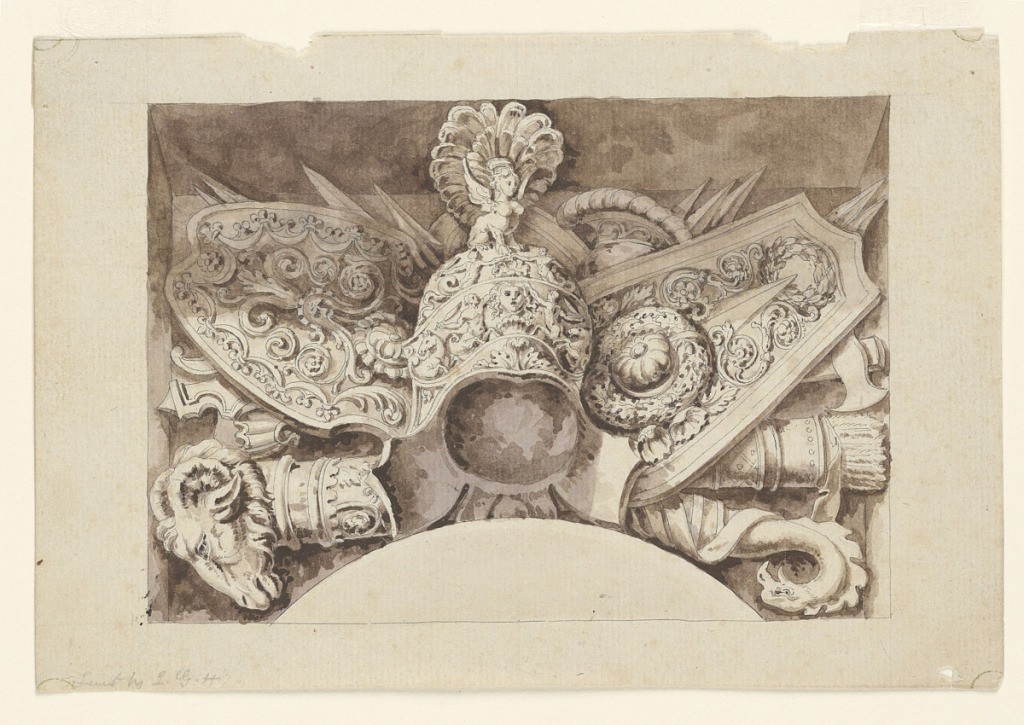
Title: Possible Design for an Overdoor Frieze
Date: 17th–mid- 18th century
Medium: Pen and ink, brush and wash on paper
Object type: Drawing
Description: Possible design for an overdoor frieze with military motifs and a winged sphinx and palmette.